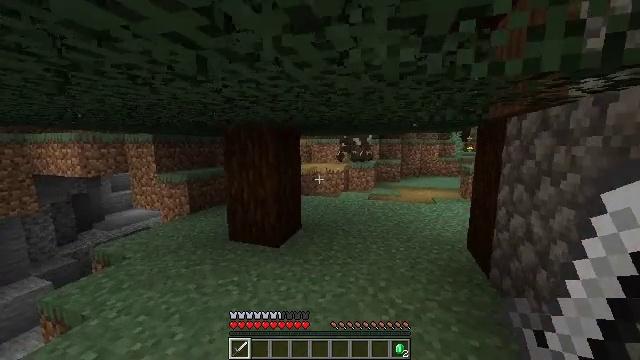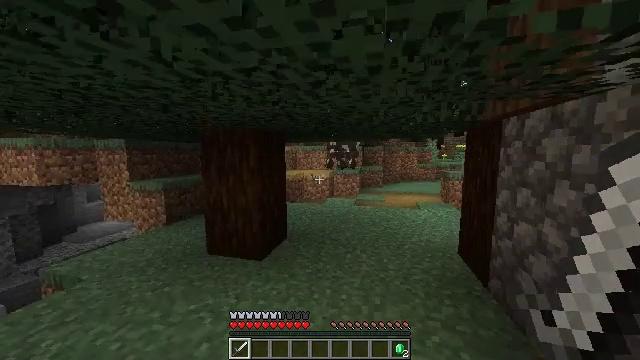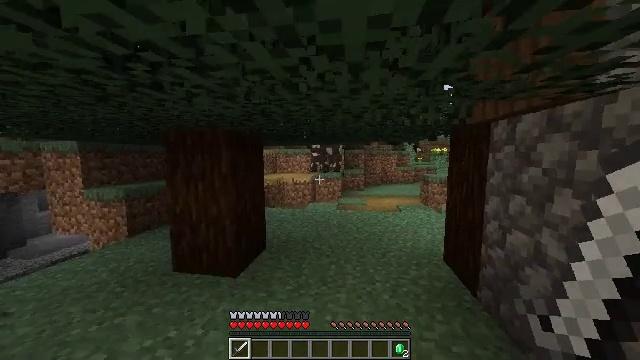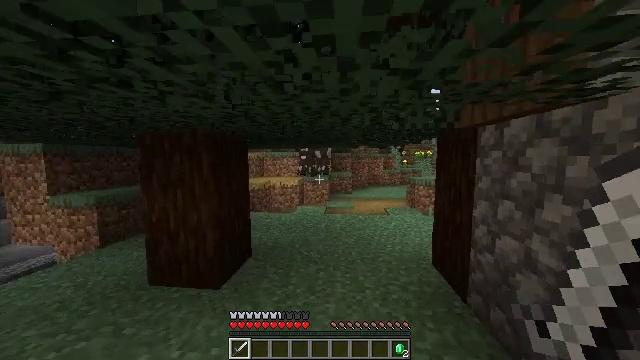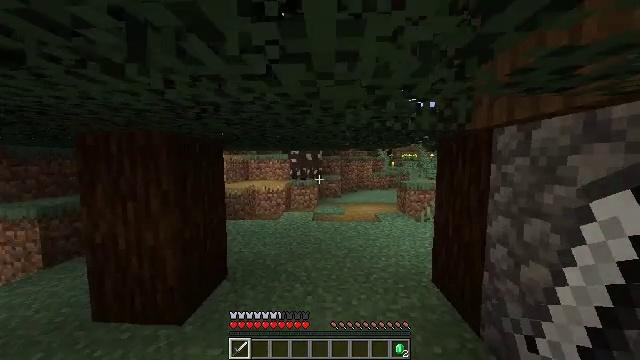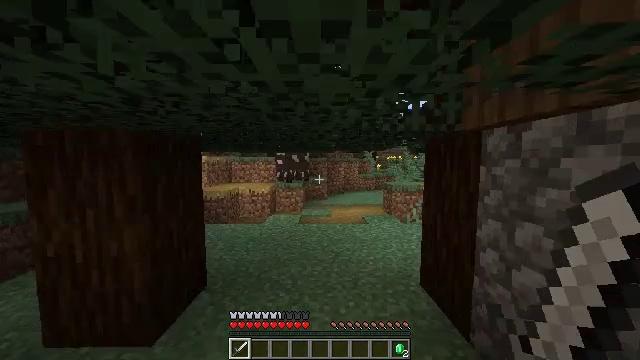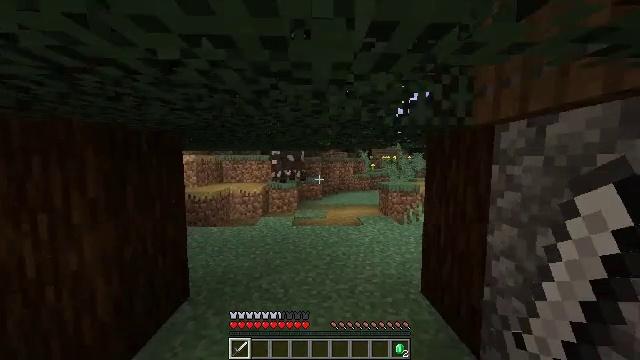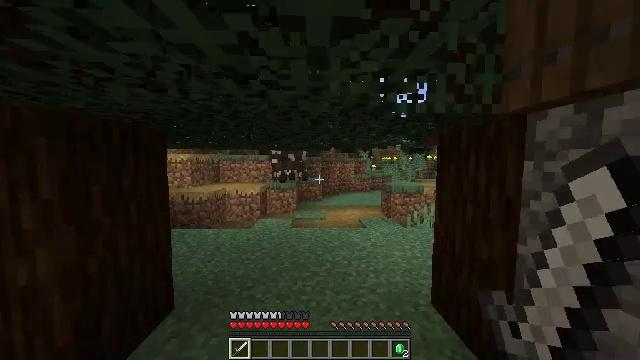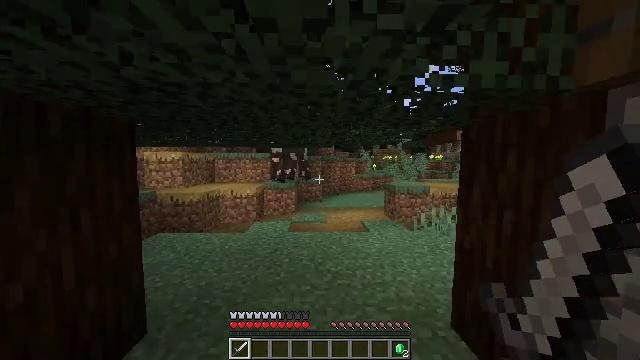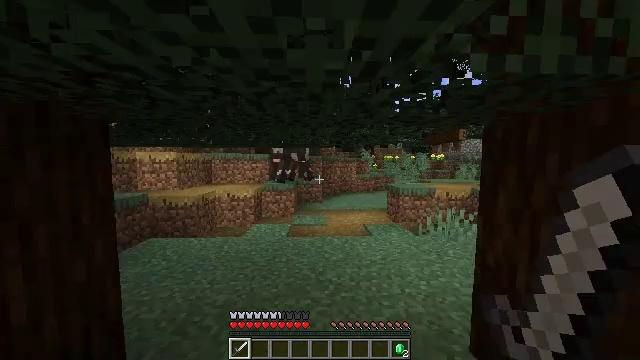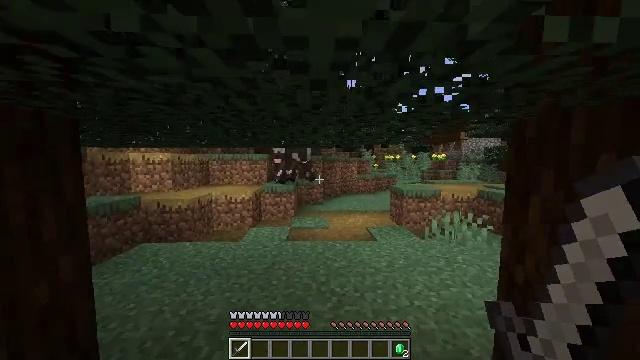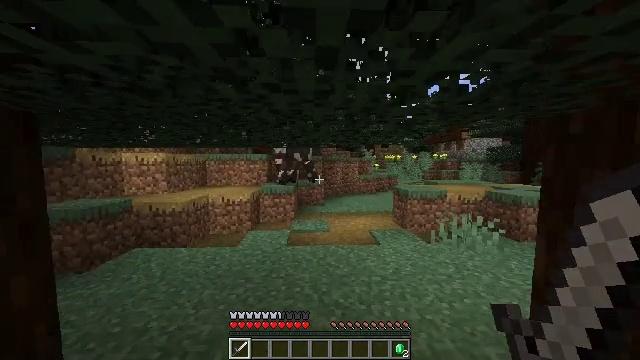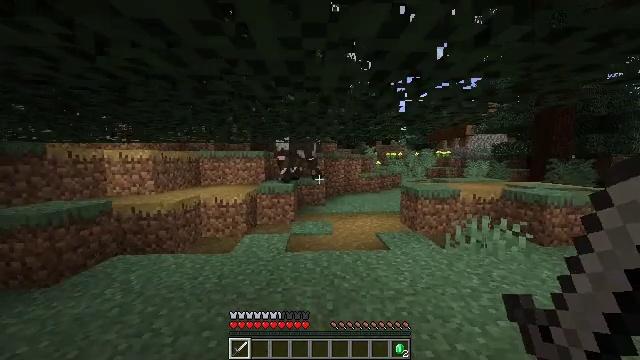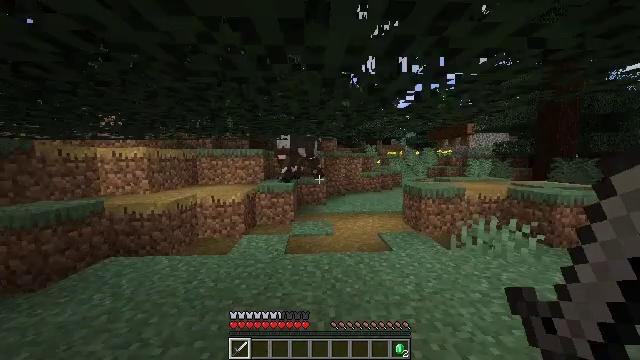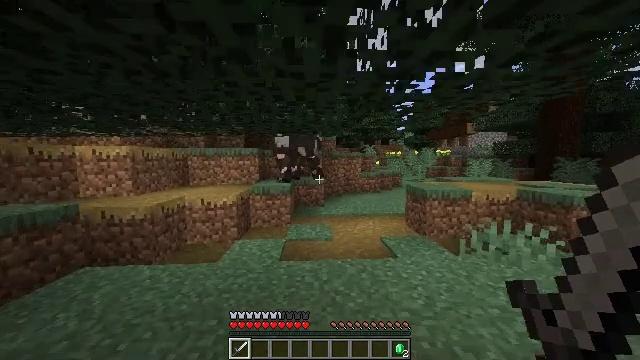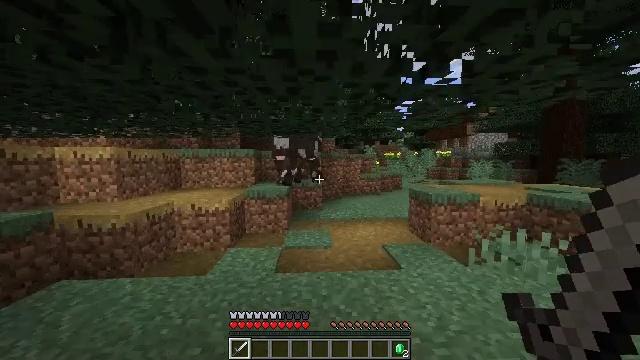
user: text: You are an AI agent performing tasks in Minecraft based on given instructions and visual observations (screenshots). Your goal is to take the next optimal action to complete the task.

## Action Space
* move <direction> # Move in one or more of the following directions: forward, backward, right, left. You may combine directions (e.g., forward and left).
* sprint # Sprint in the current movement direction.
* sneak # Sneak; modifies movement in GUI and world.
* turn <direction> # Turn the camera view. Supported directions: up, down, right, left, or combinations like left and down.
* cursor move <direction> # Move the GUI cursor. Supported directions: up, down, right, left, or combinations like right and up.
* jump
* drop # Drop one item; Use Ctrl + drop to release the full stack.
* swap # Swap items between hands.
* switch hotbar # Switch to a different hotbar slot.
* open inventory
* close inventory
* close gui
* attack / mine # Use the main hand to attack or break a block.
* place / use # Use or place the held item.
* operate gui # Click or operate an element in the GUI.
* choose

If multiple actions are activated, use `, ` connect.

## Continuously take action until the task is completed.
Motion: motion action
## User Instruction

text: Break the spruce leaves to clear the area.
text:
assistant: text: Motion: move forward, sprint, turn right and up
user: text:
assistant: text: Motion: move forward, sprint, turn right
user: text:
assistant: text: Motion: move forward, sprint, turn right
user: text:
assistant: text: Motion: move forward, sprint, turn right
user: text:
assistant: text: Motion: move forward, sprint, turn right
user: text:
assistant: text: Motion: move forward, sprint, turn right
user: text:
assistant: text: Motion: move forward, sprint
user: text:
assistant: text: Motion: move forward, sprint
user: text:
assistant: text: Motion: move forward, sprint
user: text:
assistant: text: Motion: move forward, sprint
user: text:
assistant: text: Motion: move forward, sprint
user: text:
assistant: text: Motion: move forward, sprint
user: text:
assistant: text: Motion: move forward, sprint
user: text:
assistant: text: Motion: move forward, sprint
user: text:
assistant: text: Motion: move forward, sprint
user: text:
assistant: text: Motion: move forward, sprint
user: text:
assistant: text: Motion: move forward, sprint
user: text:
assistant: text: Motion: move forward, sprint
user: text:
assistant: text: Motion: move forward, sprint, turn right
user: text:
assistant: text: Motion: move forward, sprint
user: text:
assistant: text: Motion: move forward, sprint, turn right
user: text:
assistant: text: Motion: move forward, sprint, turn right
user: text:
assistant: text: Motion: move forward, sprint, turn right
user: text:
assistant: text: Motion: move forward, sprint, turn right
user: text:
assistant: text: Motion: move forward, sprint, turn right and down
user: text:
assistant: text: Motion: move forward, sprint, turn right
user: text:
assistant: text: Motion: move forward, sprint, turn right
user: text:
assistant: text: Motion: move forward, sprint
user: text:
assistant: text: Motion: move forward, sprint
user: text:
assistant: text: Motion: move forward, sprint, turn right